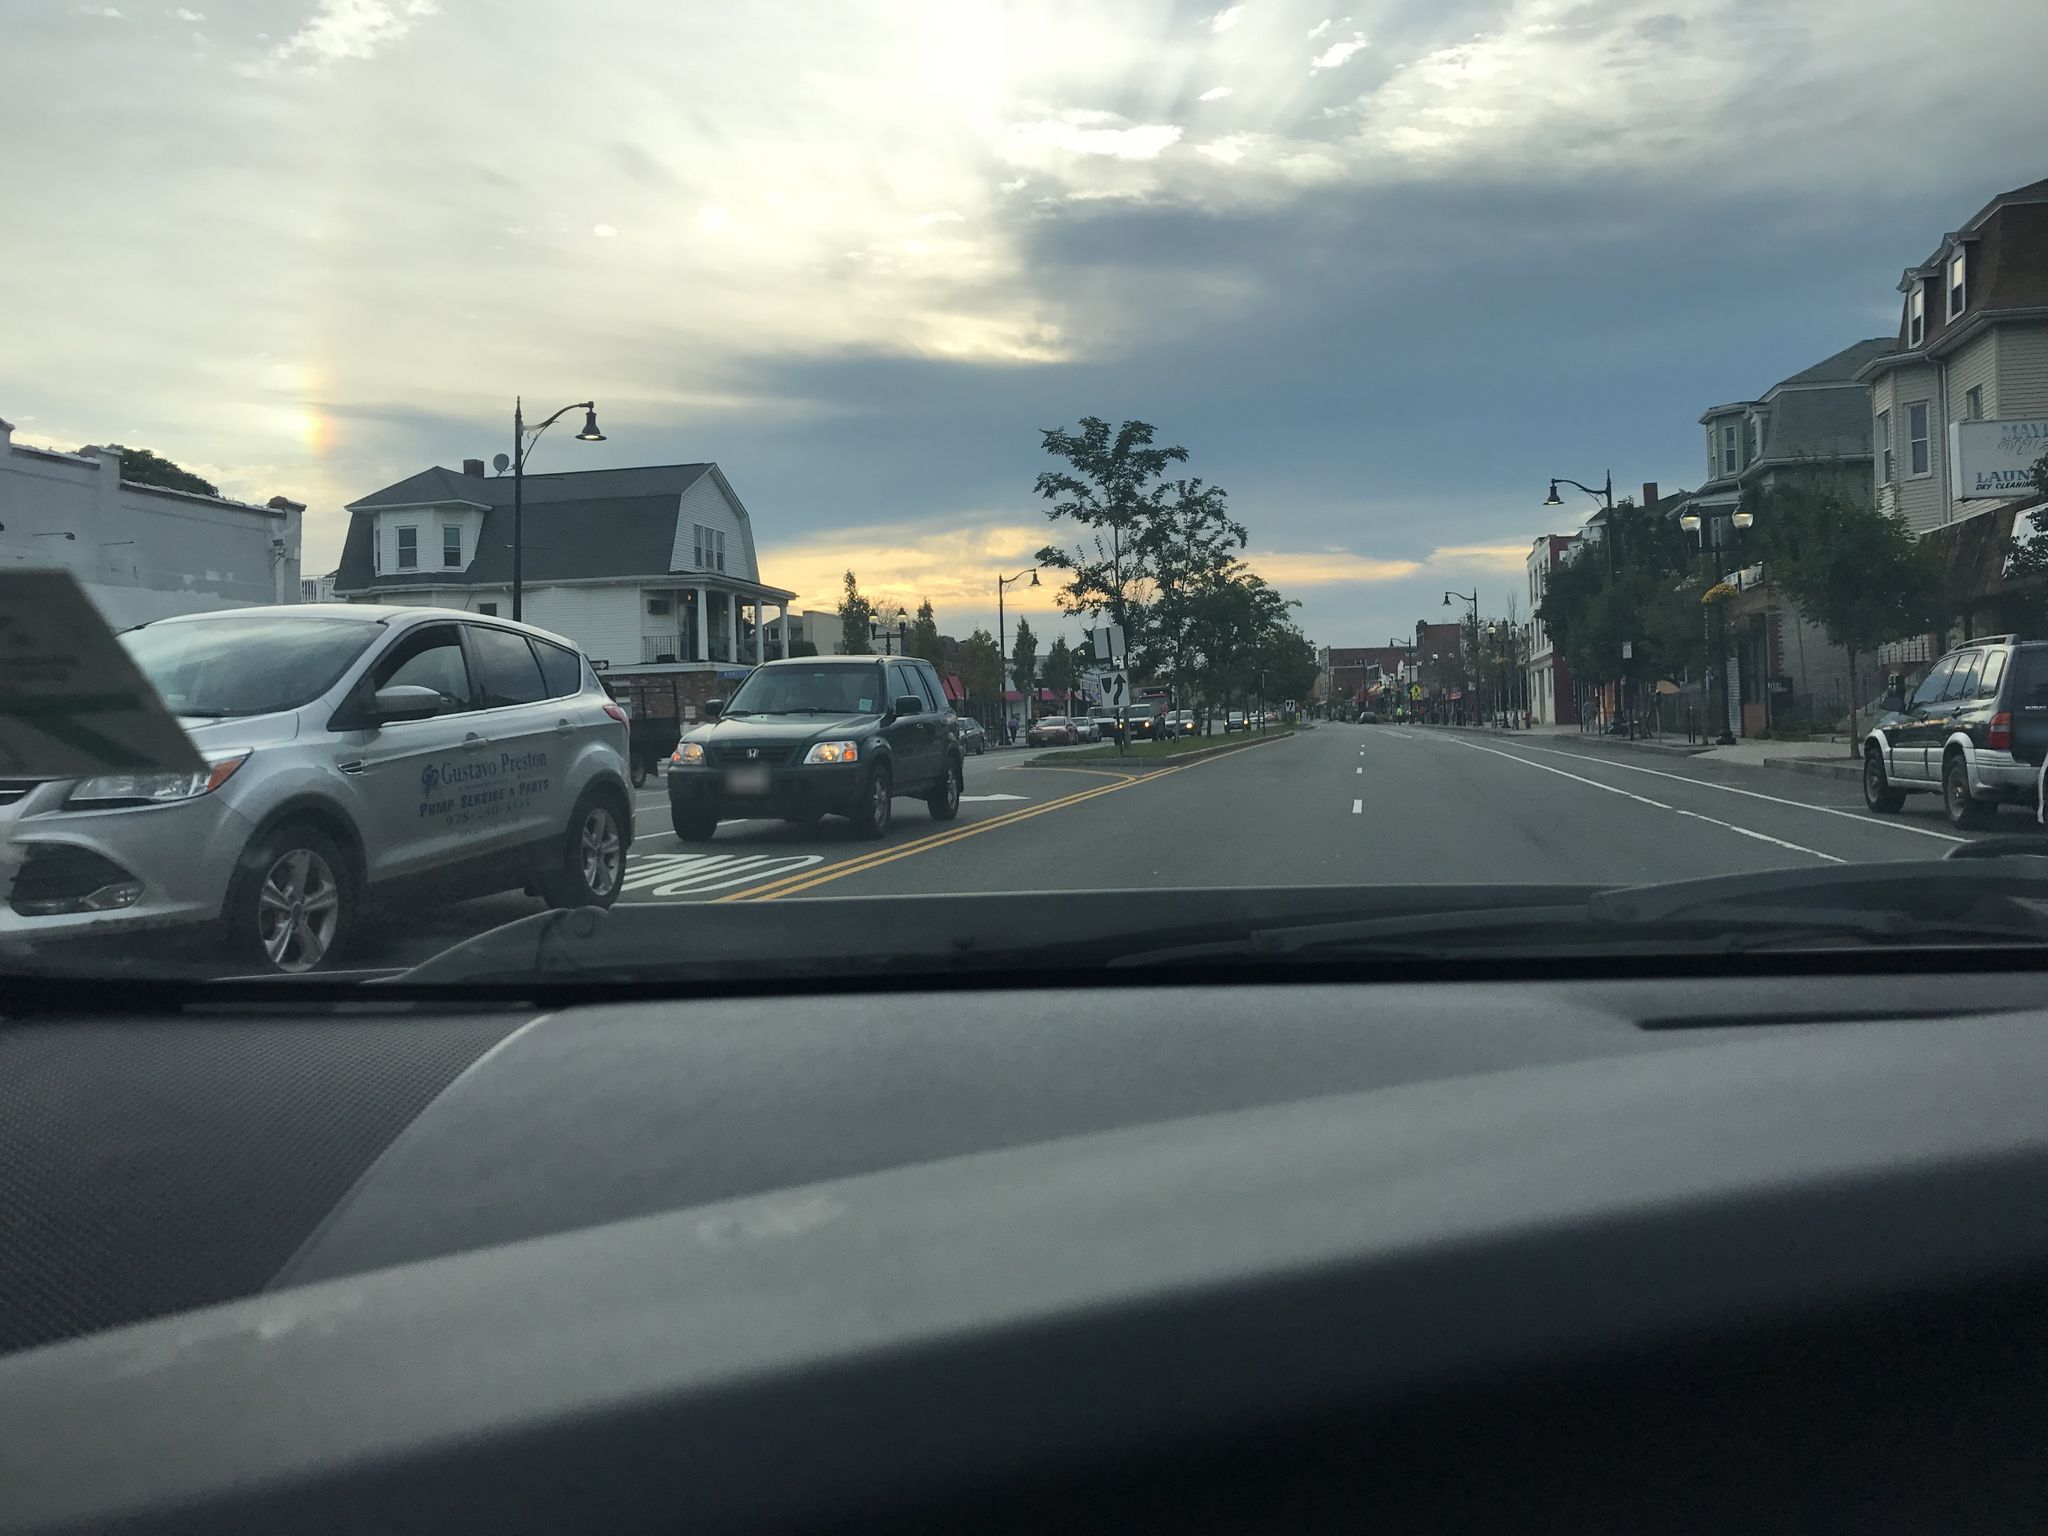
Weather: snowy
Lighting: day
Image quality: good
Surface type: driving surface
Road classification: tertiary
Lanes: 2
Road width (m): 13.7
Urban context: urban centre
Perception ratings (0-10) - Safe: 4.89, Lively: 8.2, Beautiful: 2.93, Boring: 0.89, Depressing: 4.1, Wealthy: 2.83